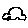
Label: car